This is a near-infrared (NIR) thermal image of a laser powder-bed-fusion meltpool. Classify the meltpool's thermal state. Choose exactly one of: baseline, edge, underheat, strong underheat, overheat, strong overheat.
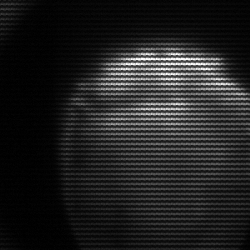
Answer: edge